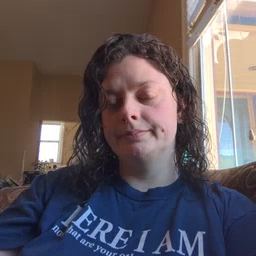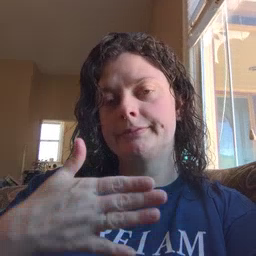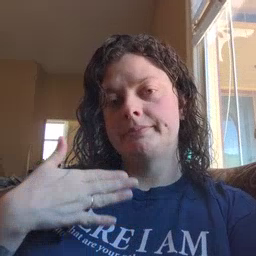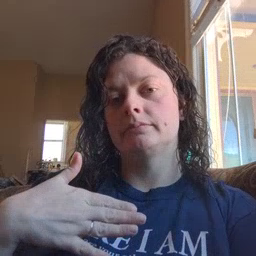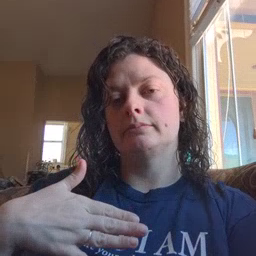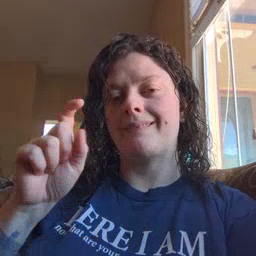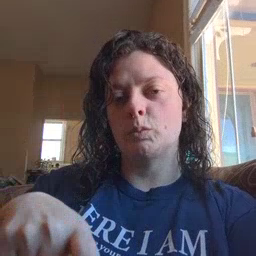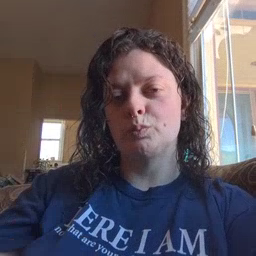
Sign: haveto